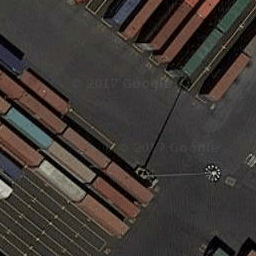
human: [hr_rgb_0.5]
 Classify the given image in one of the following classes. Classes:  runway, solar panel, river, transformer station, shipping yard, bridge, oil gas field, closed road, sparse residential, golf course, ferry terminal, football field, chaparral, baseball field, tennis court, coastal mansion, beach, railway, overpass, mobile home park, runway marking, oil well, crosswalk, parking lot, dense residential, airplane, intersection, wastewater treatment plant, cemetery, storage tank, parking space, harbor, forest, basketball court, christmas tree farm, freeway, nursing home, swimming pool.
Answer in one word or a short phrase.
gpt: shipping yard